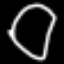
Label: diamond